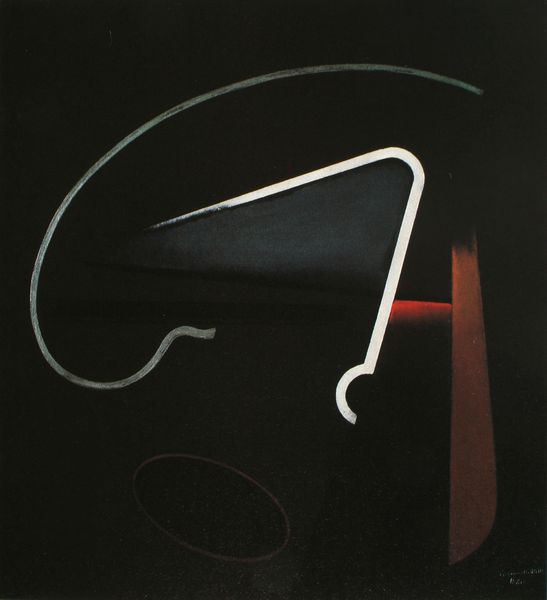
Titel: Farbkonstruktion Nr. 7
Künstler: Konstantin Medunezkij
Standort: Krasnodar
Institution: Lunatscharskij-Kunstmuseum
Schlagwörter: grau, licht, schwarz, weiss, rot, kreis, abstrakt, linien, leiter, leuchten, linie, geometrie, rhythmus